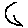
Label: moon